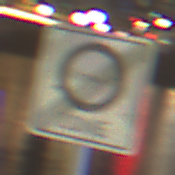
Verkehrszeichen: EndeUmweltzone
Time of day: Night
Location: Outdoor (Urban)
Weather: PartlyCloudy
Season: NotSpecified
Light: Artificial